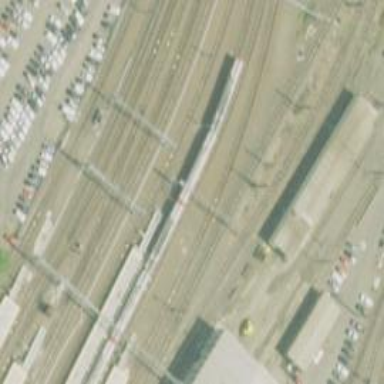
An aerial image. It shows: Electrified rail siding with contact line.